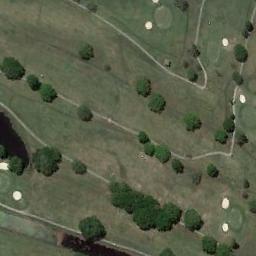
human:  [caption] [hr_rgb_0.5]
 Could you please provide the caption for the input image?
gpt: There are several rows of trees on this lawn .

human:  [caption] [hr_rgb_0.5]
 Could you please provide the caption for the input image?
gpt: There are a few bunkers and a few paths on the large green lawn on the golf course and many trees .

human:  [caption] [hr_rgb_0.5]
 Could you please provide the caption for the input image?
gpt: The golf course has a lake, Some putting greens, Fairways, Roads, Barrier trees and sandpits .

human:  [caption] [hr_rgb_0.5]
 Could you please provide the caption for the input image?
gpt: Numerous trees are near the golf course .

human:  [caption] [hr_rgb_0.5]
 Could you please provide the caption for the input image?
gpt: There are some trees and bunkers on the golf course .